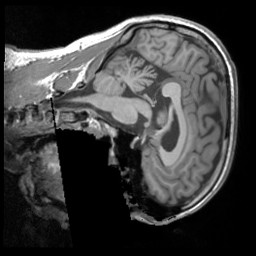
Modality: T1w
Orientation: sagittal
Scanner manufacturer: siemens
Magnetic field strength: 3 T
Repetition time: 1.9 s
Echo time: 0.00267 s